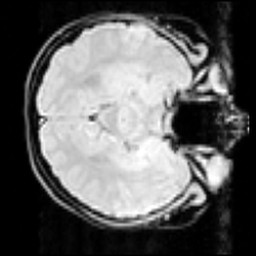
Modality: inplaneT1
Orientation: axial
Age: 20
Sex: female